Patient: sex F, age 48
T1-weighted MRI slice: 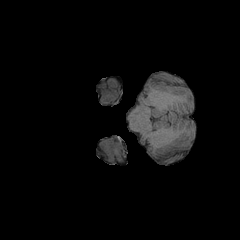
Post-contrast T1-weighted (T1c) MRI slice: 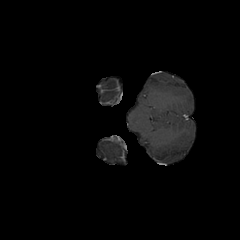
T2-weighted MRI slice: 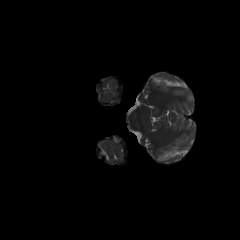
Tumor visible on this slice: no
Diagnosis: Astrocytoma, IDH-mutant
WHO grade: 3